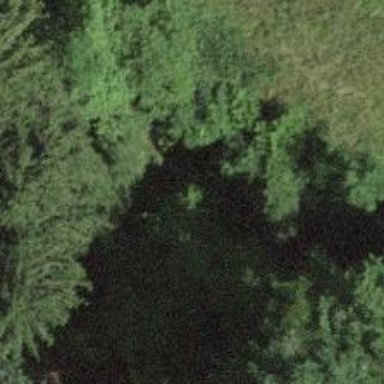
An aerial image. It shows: Culvert tunnel.